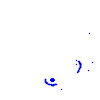
Particle: kaon